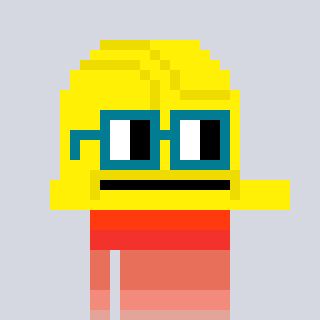
a pixel art character with square dark green glasses, a construction helmet-shaped head and a grayscale-colored body on a cool background